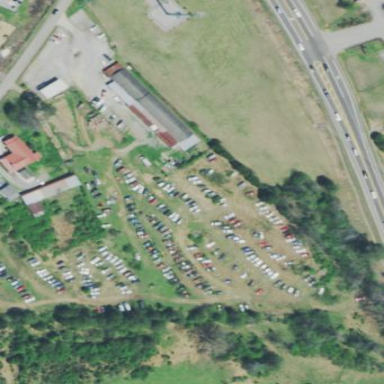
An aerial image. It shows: Scrap yard located in industrial area.